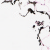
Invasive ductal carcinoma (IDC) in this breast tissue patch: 0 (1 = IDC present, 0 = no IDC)